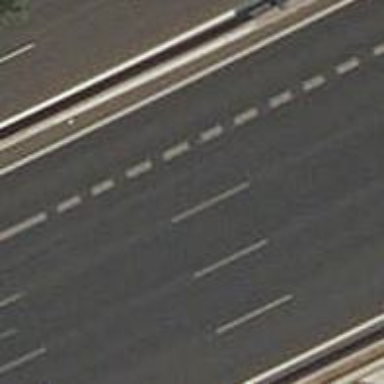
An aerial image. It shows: Asphalt motorway.